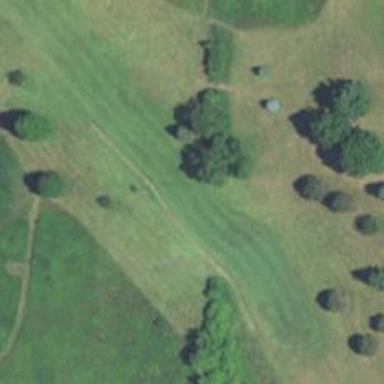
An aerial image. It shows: Golf hole.